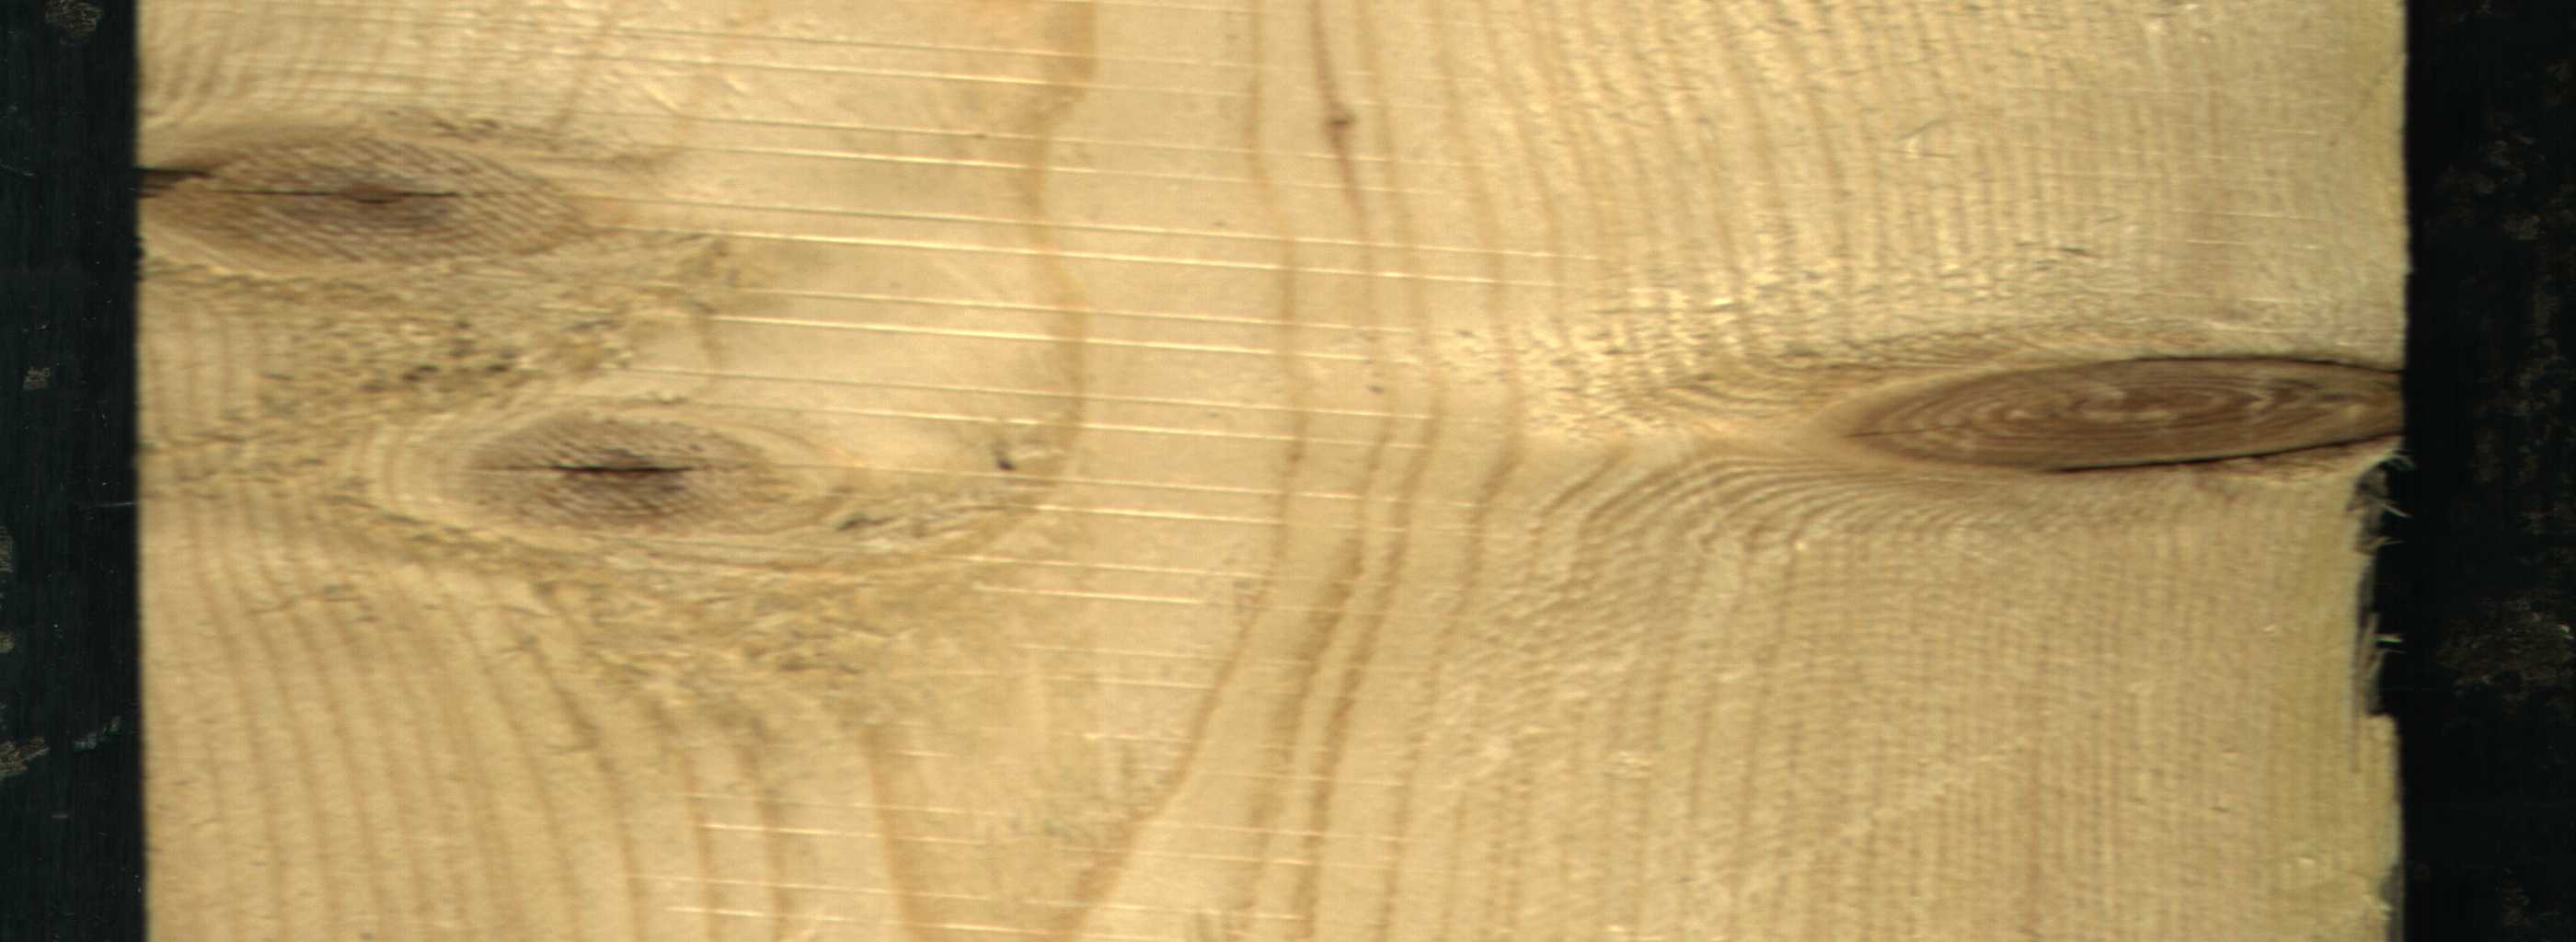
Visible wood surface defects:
Crack
knot_with_crack
Live_Knot
Live_Knot